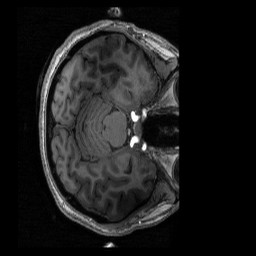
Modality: T1w
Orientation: axial
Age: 34
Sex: female